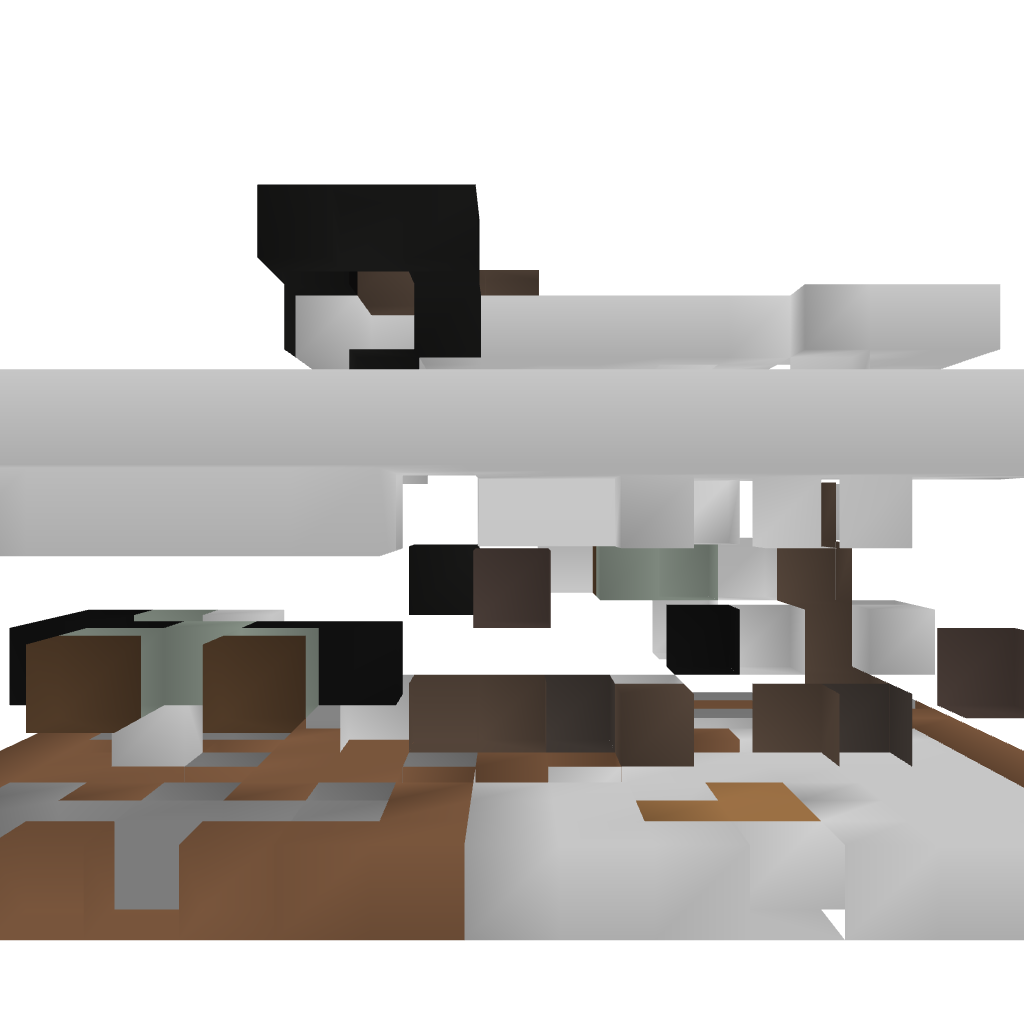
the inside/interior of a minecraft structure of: minecart dispenser